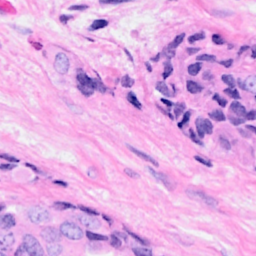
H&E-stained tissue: Breast